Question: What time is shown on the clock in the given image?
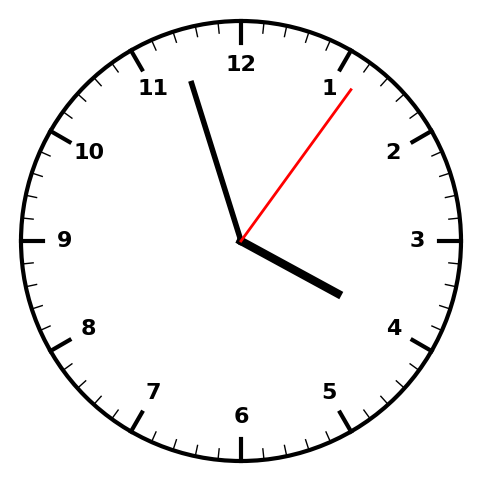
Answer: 03:57:06